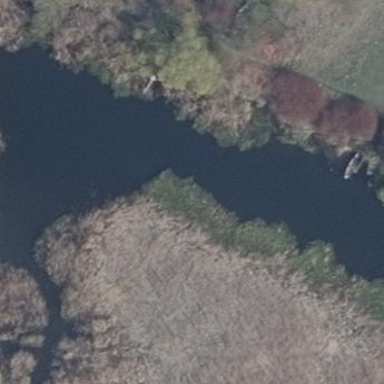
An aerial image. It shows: Reedbed wetland area.